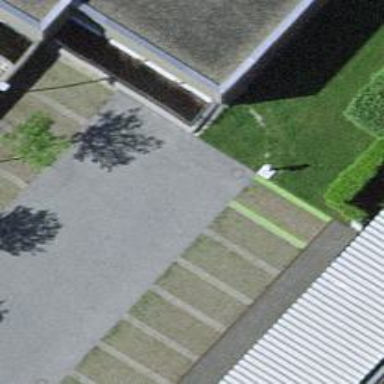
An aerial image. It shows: Retaining wall.